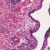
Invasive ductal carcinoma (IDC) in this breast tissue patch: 0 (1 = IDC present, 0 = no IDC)